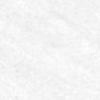
Label: no_change